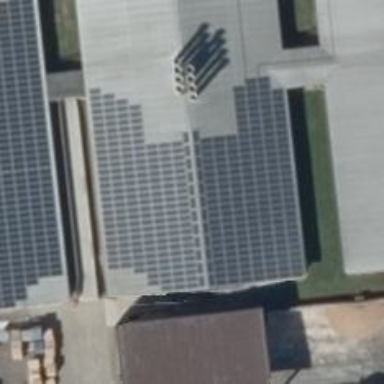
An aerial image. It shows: Solar-powered generator using photovoltaic technology. This small installation generates electricity through solar photovoltaic panels.